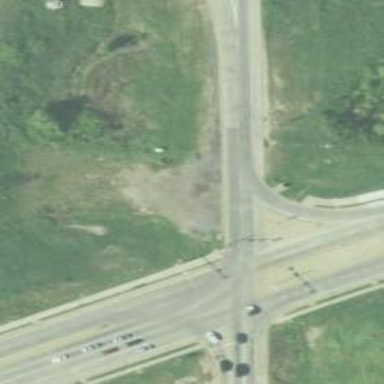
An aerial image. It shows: Crossing road.